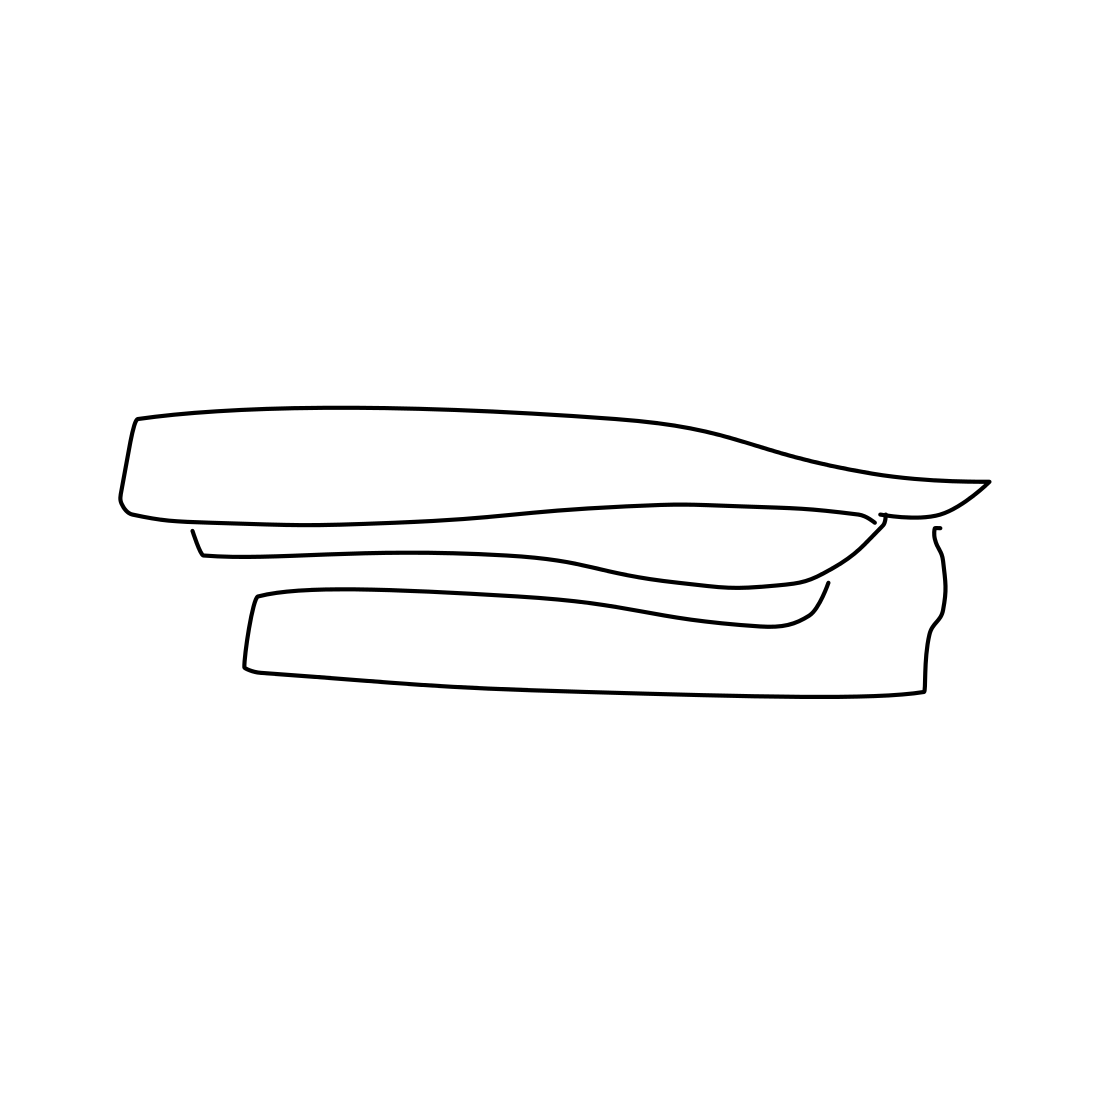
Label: stapler